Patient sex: M
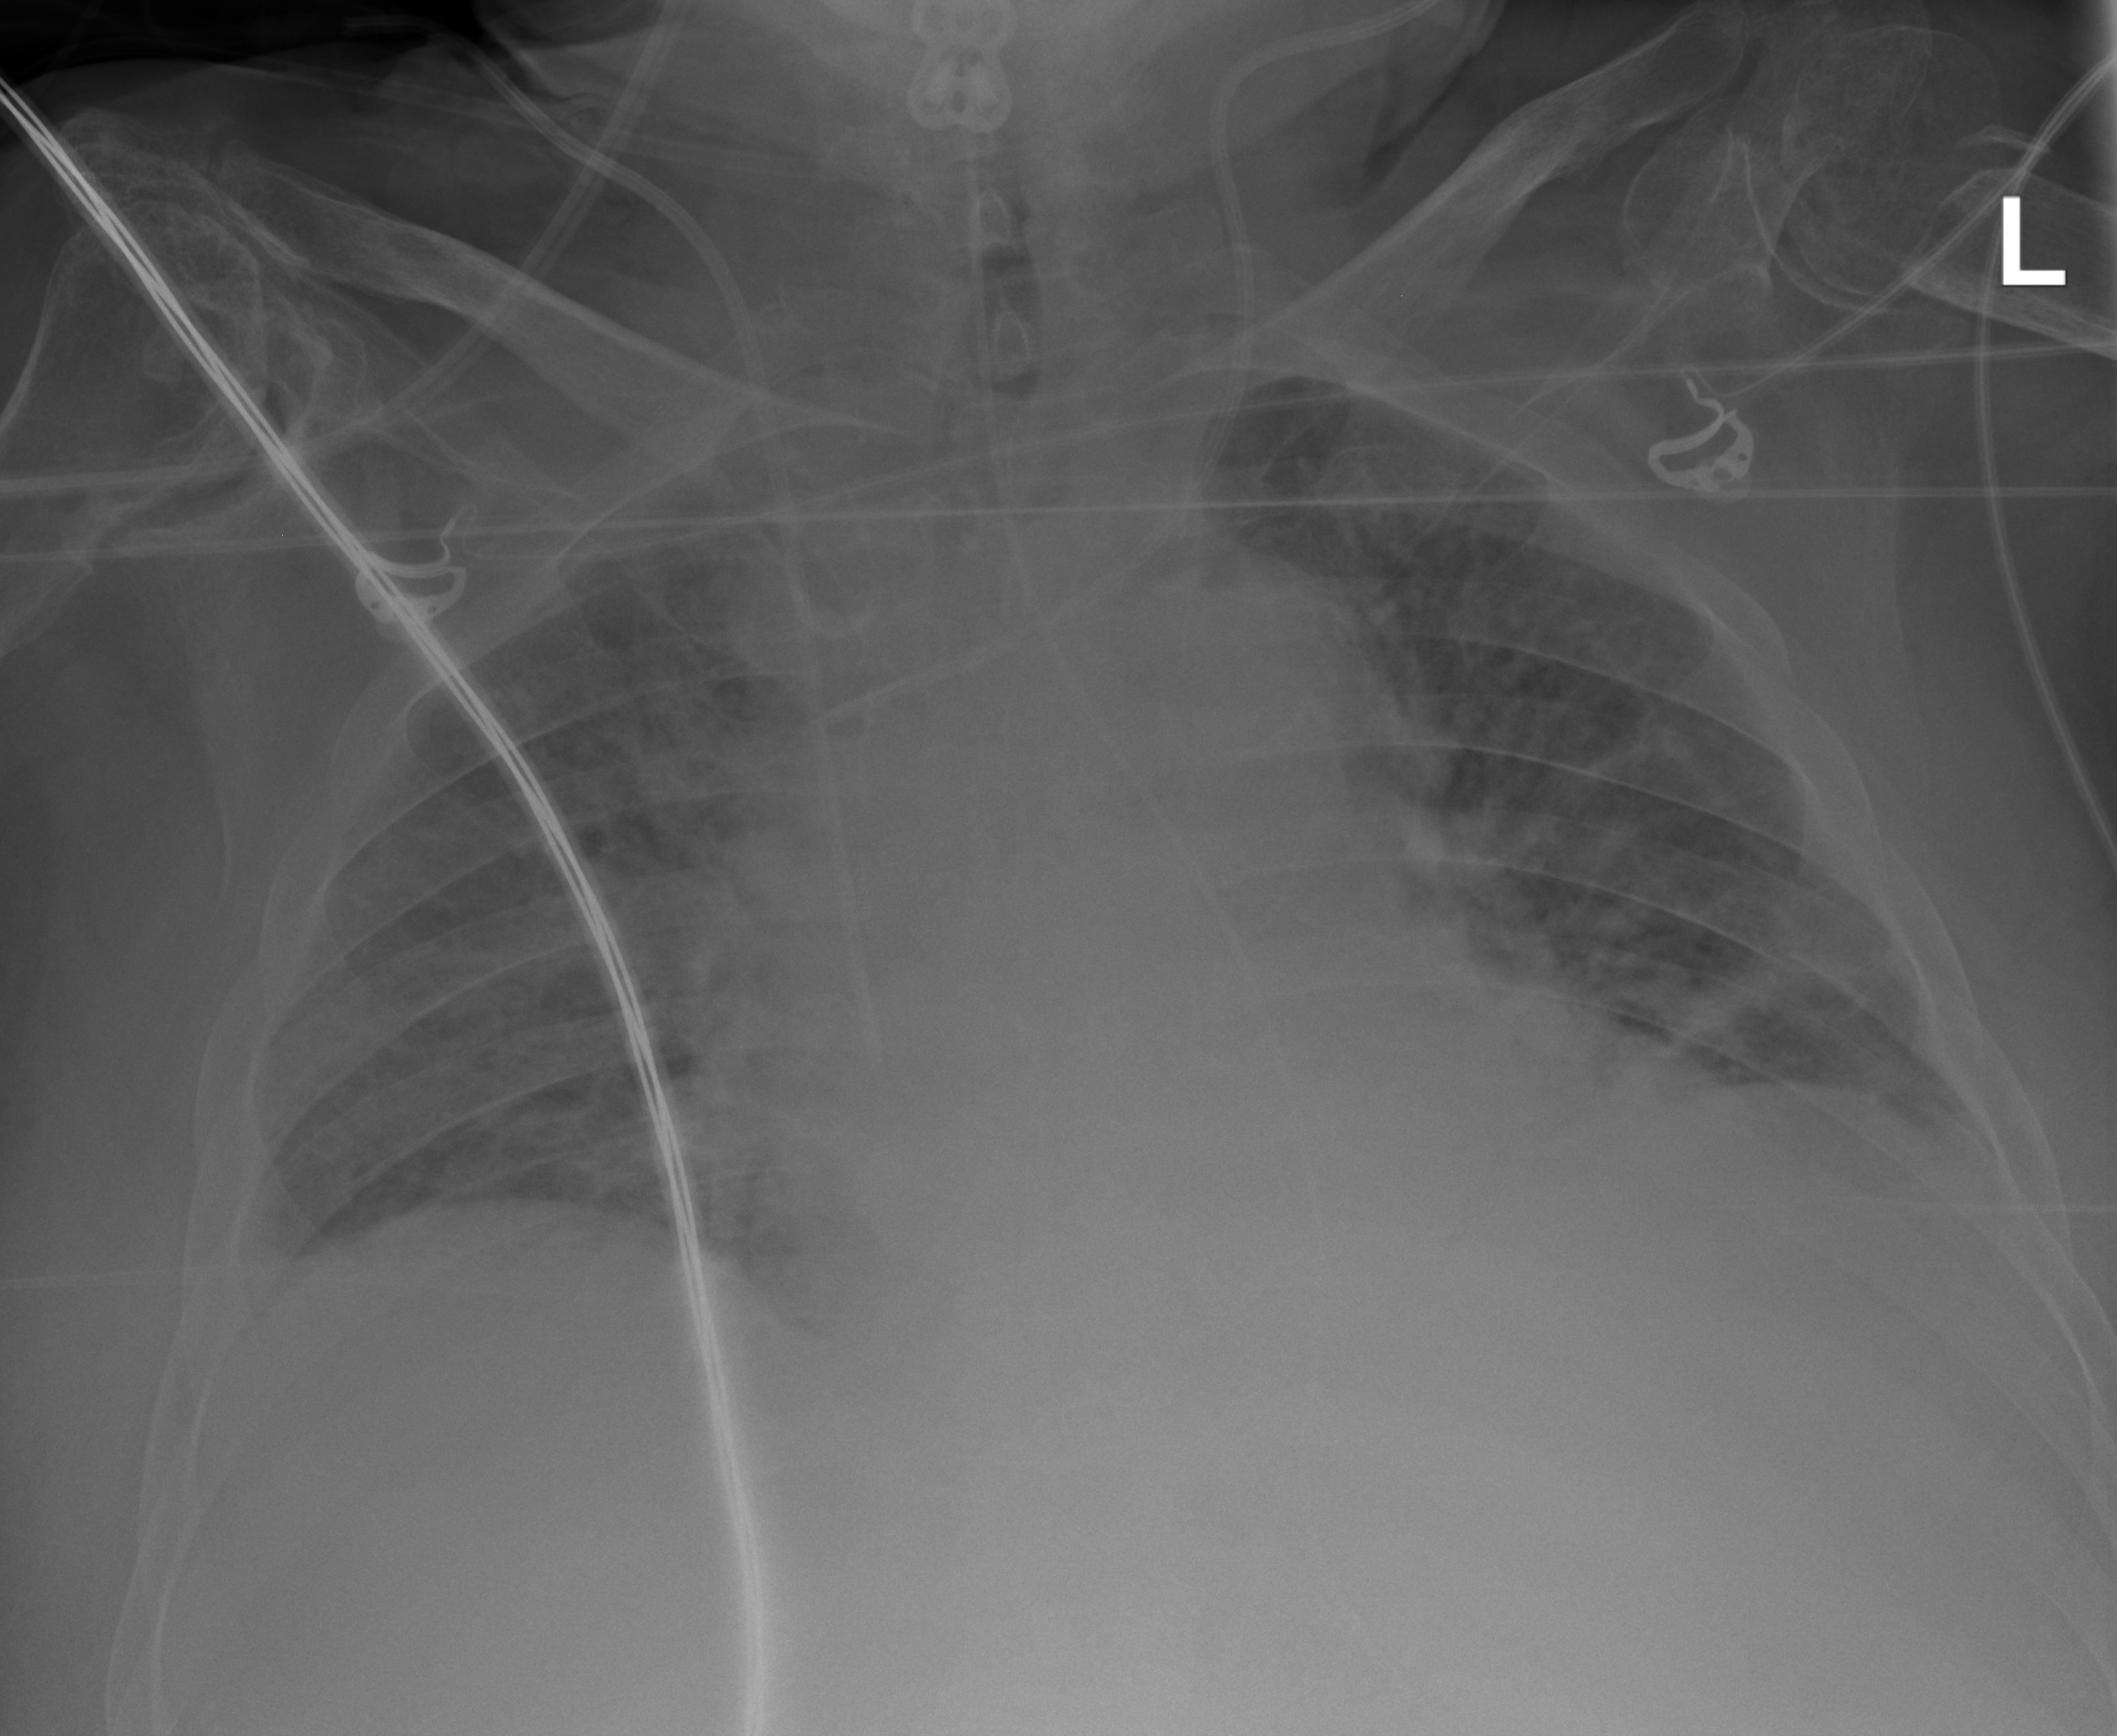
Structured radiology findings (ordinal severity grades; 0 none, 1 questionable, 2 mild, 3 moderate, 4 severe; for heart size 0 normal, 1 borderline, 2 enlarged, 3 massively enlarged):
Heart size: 1
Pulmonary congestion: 2
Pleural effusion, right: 0
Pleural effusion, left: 0
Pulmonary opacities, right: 0
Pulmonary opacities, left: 0
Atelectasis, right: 0
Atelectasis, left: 2